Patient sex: M
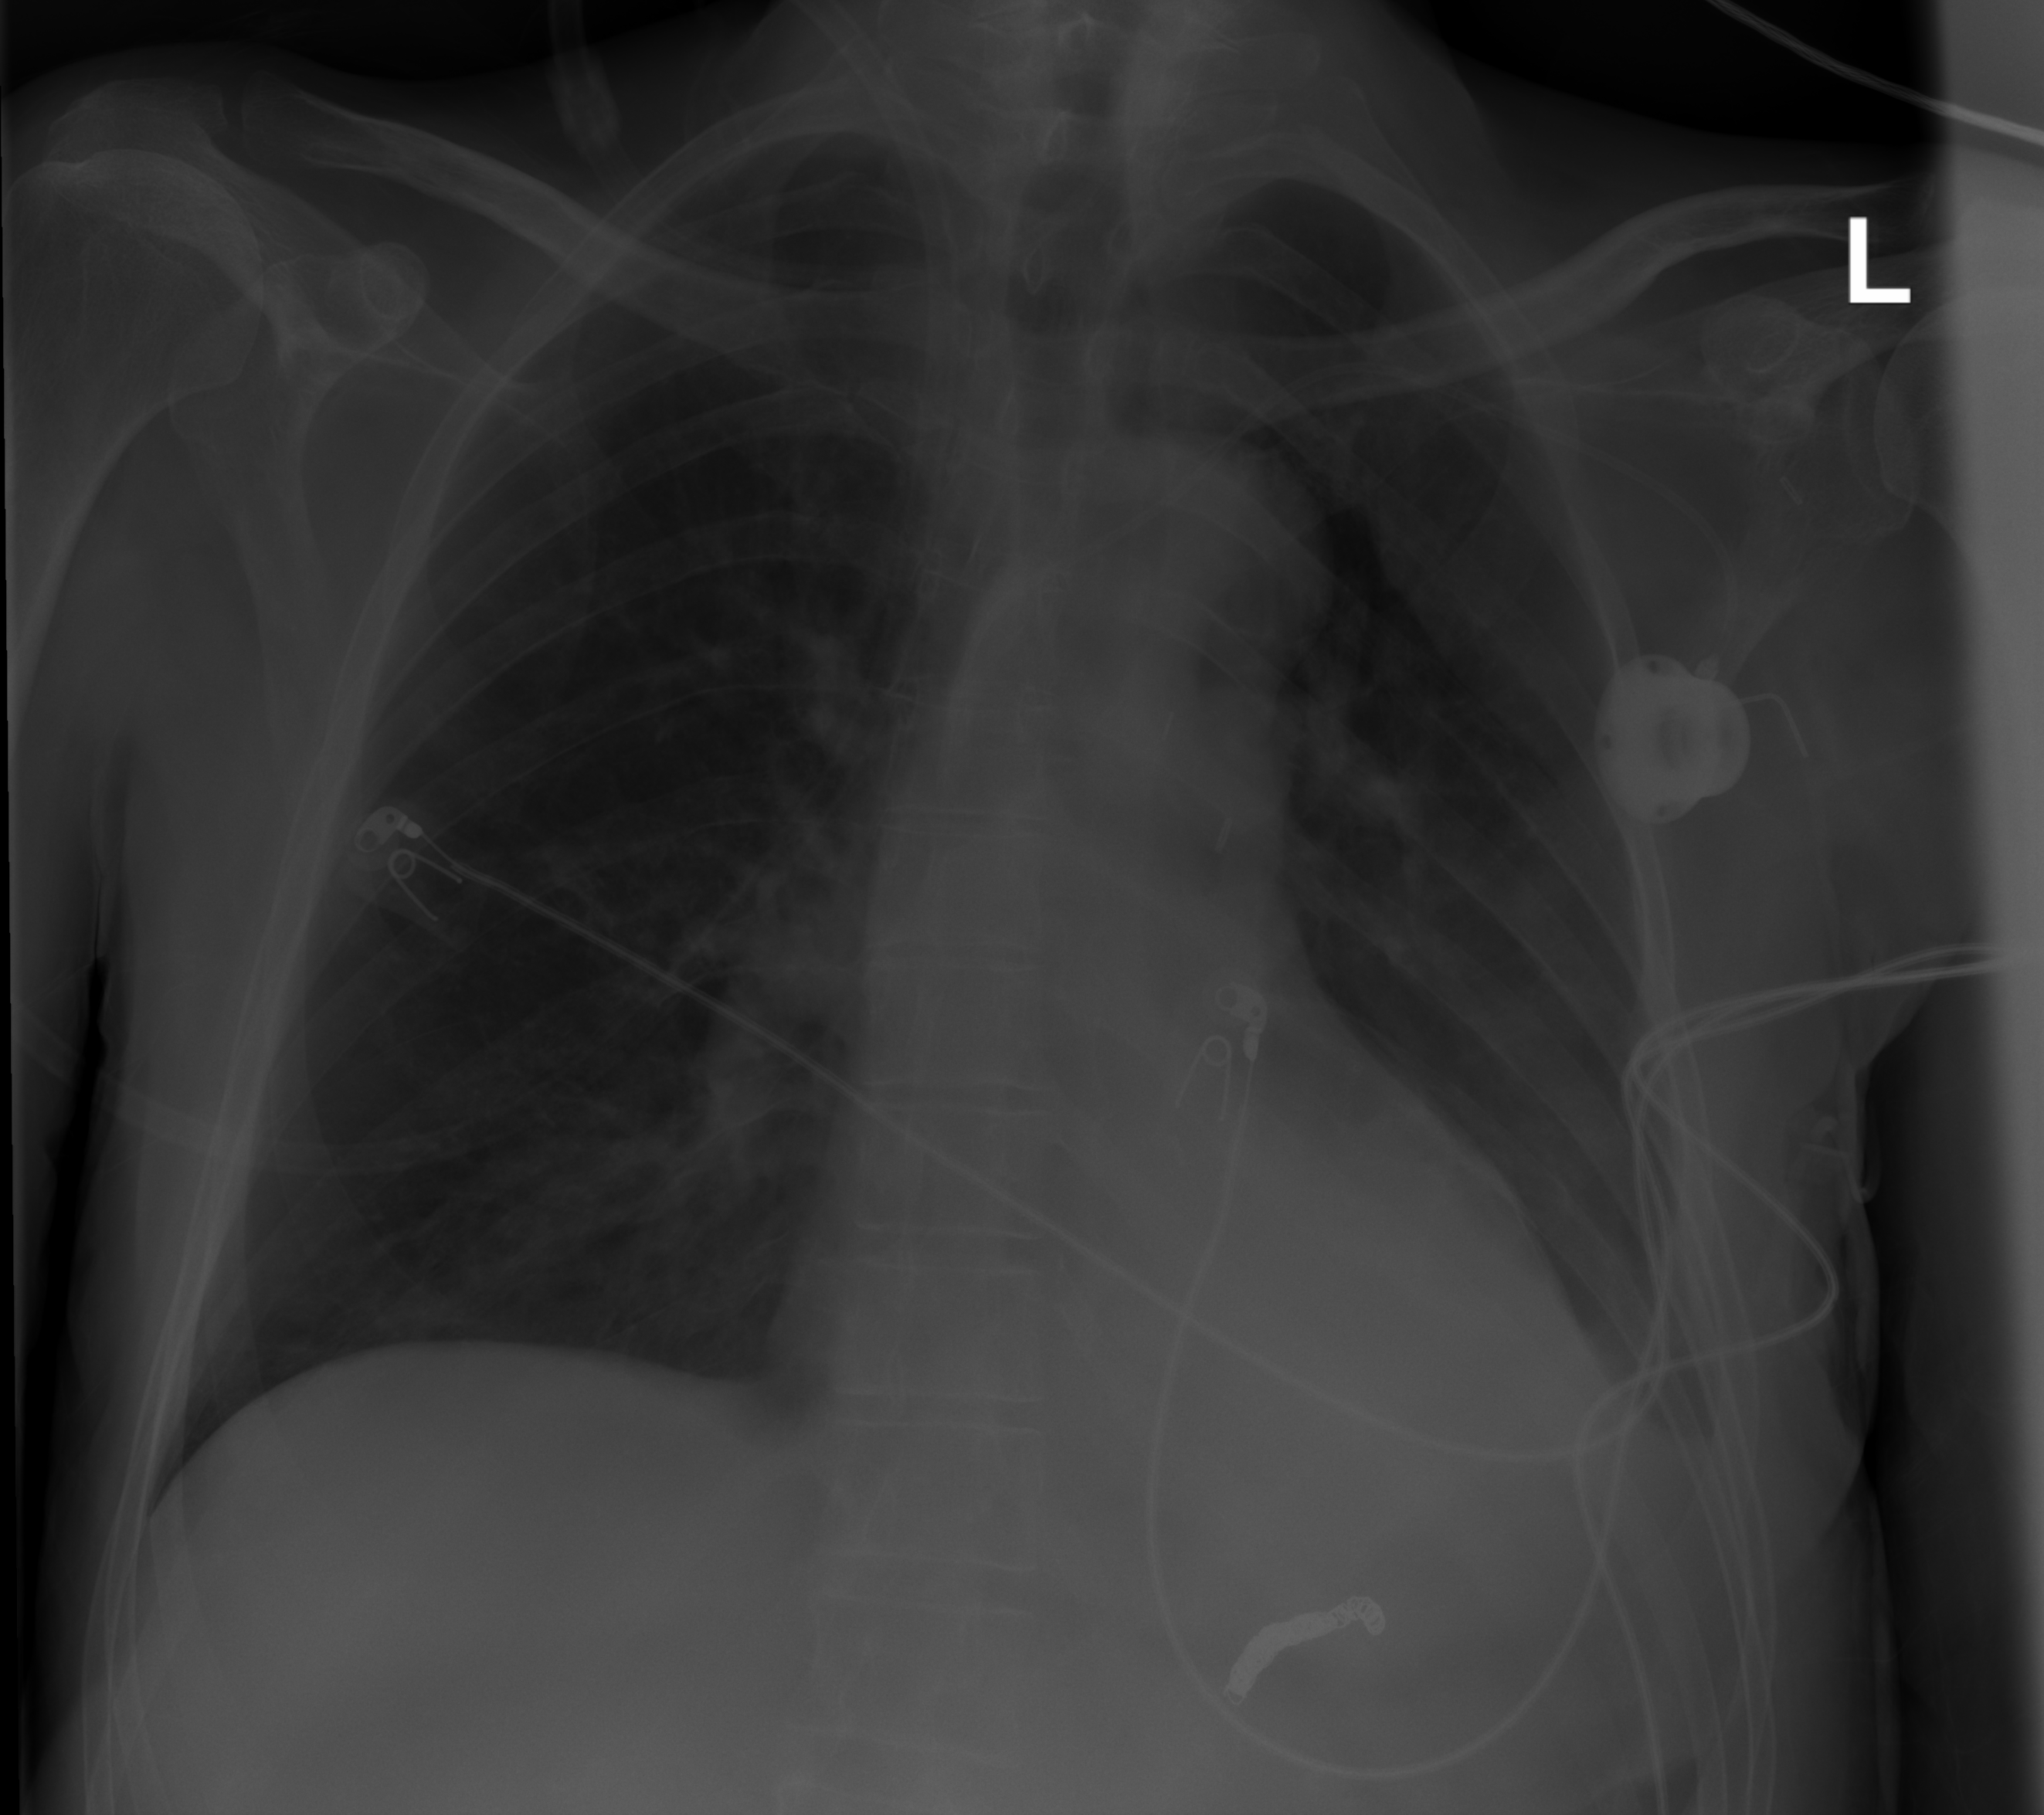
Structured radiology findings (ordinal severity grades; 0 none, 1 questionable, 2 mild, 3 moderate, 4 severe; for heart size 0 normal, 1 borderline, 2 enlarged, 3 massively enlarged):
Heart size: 0
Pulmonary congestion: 2
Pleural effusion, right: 0
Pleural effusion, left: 2
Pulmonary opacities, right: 2
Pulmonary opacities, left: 0
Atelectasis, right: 0
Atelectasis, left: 0